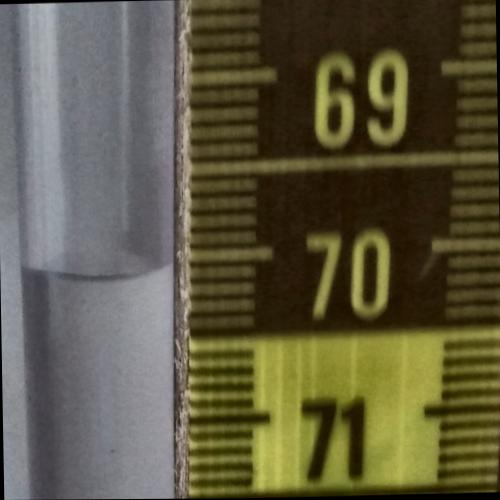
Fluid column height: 70.1 cm